Interaction volume radius: 5 \u00c5
Interaction volume height: 15 \u00c5
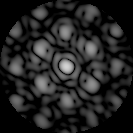
Disorder parameter: 0.4748